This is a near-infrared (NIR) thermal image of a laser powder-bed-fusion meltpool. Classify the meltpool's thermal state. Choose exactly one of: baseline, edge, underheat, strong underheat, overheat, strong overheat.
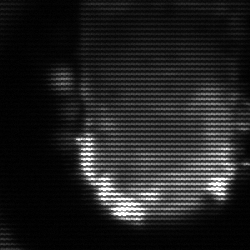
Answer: baseline